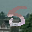
Label: 5